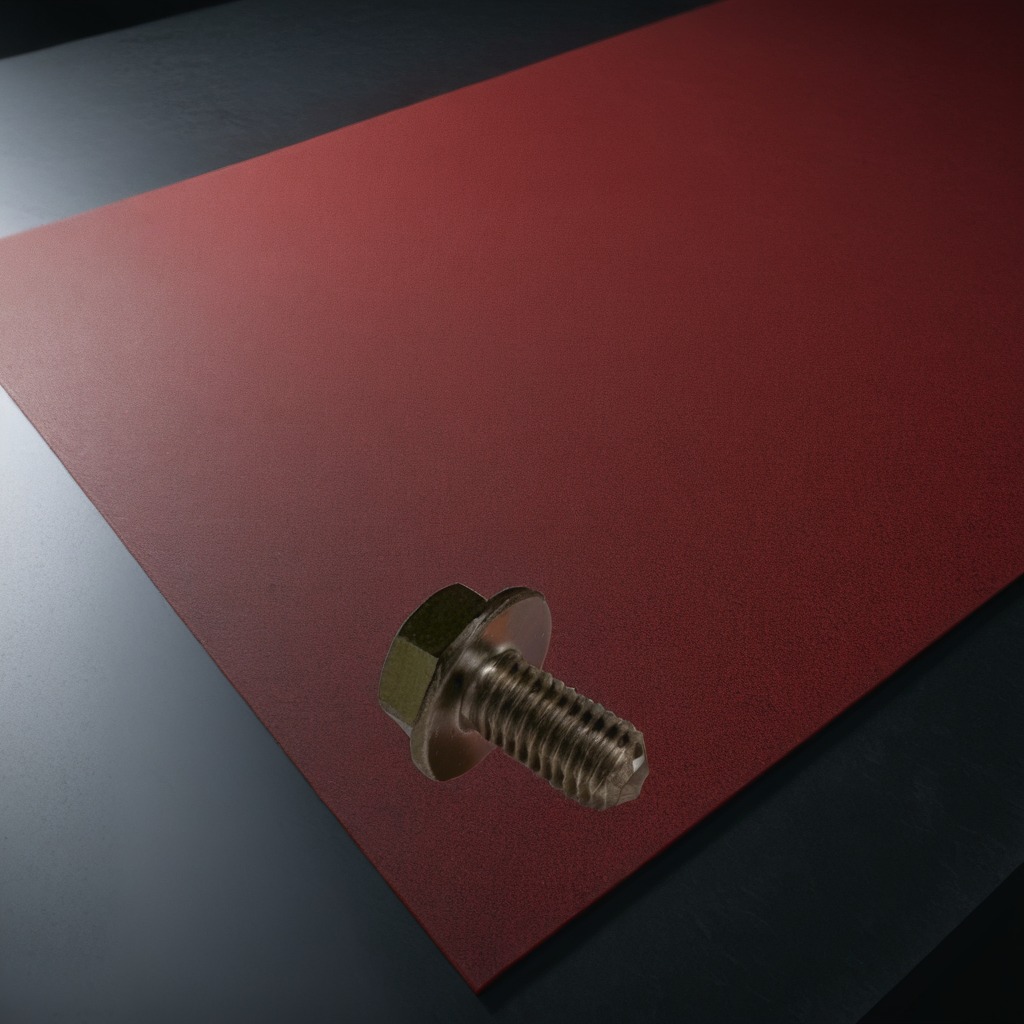
A metal screw lying on a clean granite tabletop covered with a red rubber mat inside a workshop at night dim ambient light soft shadows worn but beneath the mat